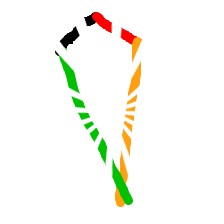
Shape: kite